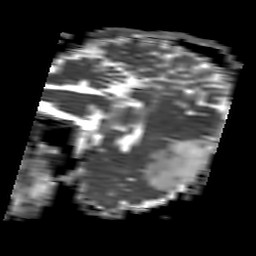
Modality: ADC
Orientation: sagittal
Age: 26
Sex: female
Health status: ill
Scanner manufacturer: philips
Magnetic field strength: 3 T
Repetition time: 3.8 s
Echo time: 0.09 s